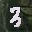
Label: 3